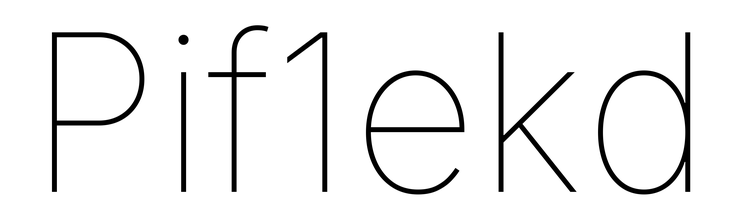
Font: Inter_Thin